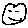
Label: smiley face